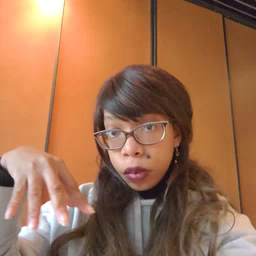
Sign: hat